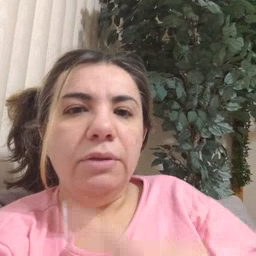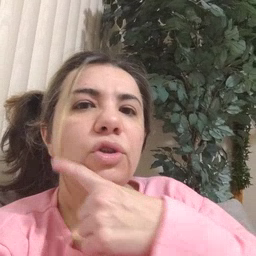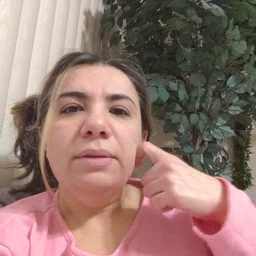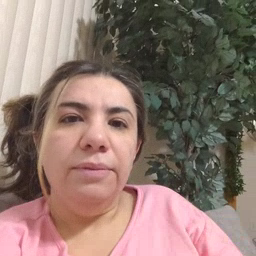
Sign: dry